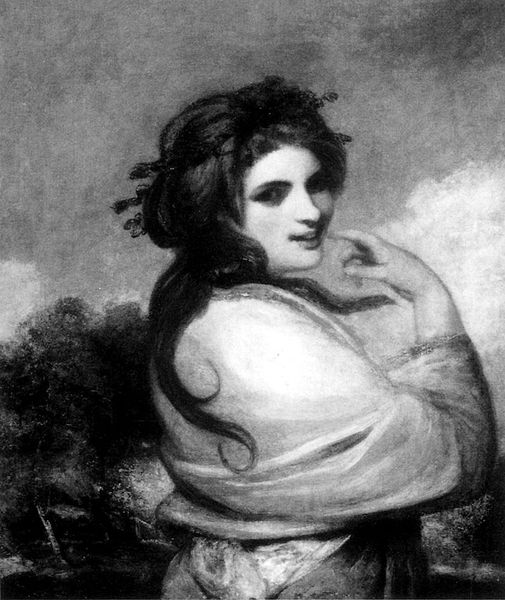
Titel: Mrs Turnour
Künstler: Sir Joshua Reynolds
Institution: Privatsammlung
Schlagwörter: baum, gemälde, gewitter, hand, himmel, umhang, weiß, wolken, bäume, landschaft, bewegung, blumen, finger, frau, grau, haar, hell, kleid, licht, mund, nase, schwarz, zeichnung, blick, blüten, schleier, jung, arm, augen, falten, gesicht, lang, bildnis, portrait, busch, büsche, auge, gewand, haare, tanzen, kontrast, lippen, schulter, hase, lächeln, italien, essen, zeigefinger, stola, freude, lachen, hell dunkel, kohle, schwarzweiss, haarkranz, kranz, zähne, schultertuch, fröhlich, graustufen, leichtigkeit, lacht, lachend, laschen, tanzend, lcheln, kjleid, stehfigur